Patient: sex M, age 46
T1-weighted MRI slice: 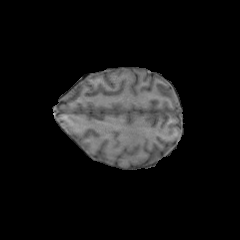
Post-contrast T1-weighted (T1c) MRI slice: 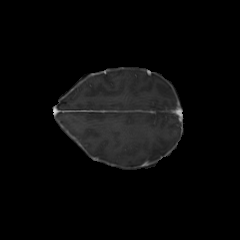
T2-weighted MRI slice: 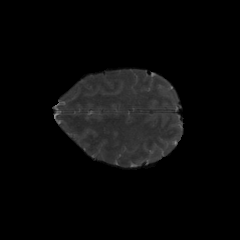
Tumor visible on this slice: no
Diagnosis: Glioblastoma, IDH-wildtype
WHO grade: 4